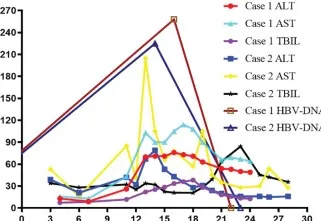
Clinical evolutions after infusion of anti-CD19 and anti-CD22 CAR T-cell cocktail in patients. (E) Dynamic changes in ALT, AST, TBIL, and HBV DNA levels after CAR T-cell infusion.
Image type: pathology (immunostaining)